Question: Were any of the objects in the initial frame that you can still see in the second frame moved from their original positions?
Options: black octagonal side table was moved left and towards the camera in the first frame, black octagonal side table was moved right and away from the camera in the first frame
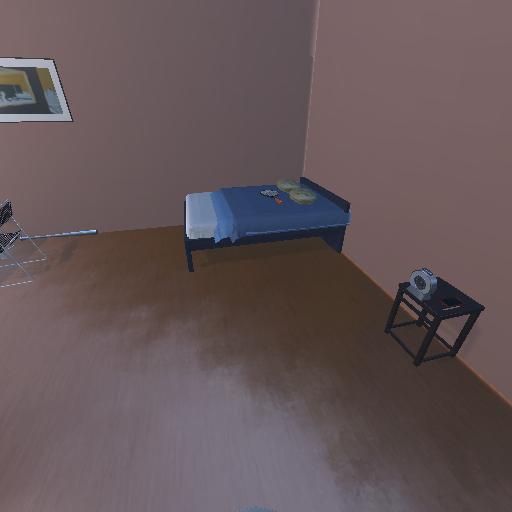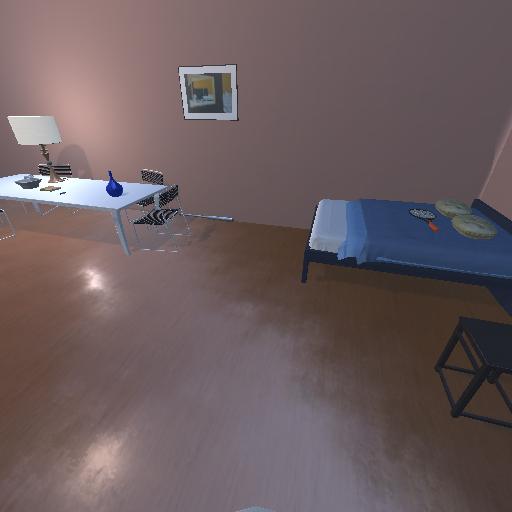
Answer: black octagonal side table was moved left and towards the camera in the first frame